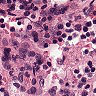
Metastatic tissue present: yes